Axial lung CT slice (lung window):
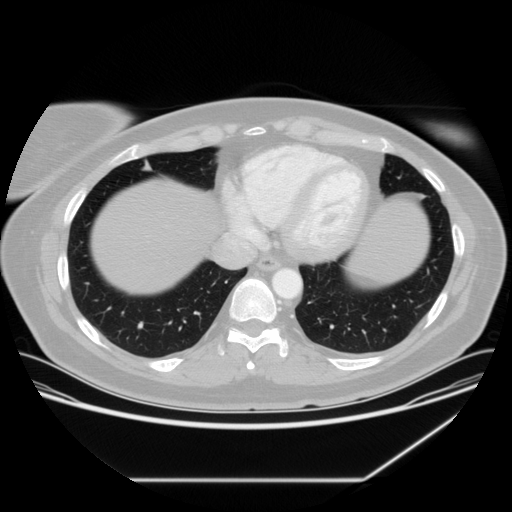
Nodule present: no